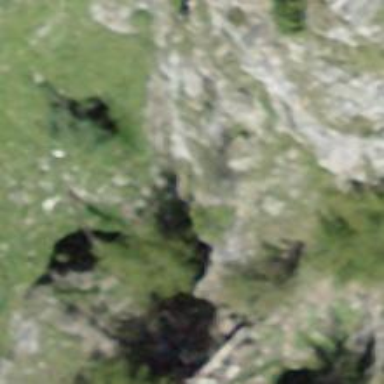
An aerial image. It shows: Natural cliff.